Question: I'm having some problems trying to plot multiple reliability functions in one single graph from a inverse gaussian distirbution. I need the functions to be lines, and all I got is points, when trying to set type="l", it happens to be a mess drawing mulitle lines everywhere.
Here is the code
'''
library("statmod")
x<-rinvgauss(90,0.000471176,<PHONE>)
y<-rinvgauss(90,0.000732085,0.<PHONE>)
z<-rinvgauss(180,0.000286672,<PHONE>)
den<-pinvgauss(x,0.000471176,<PHONE>)
dens<-pinvgauss(y,0.000732085,0.<PHONE>)
densi<-pinvgauss(z,0.000286672,<PHONE>)
rel<-1-den
reli<-1-dens
relia<-1-densi
plot(x,rel, xlim=c(0,0.002), col="red")
points(y,reli, col="blue")
points(z,relia, col="black")
'''
I would really appreciate any help on this!

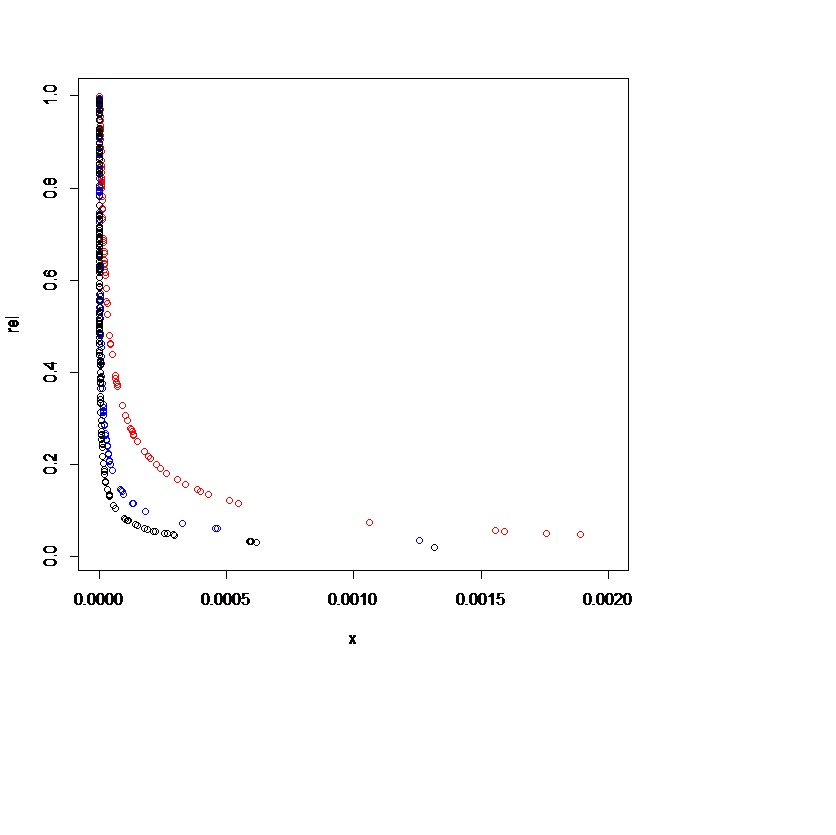
Answer: The problem is your x, y, z values aren't sorted...
'''
library("statmod")
x <- sort(rinvgauss(90,0.000471176,<PHONE>))
y <- sort(rinvgauss(90,0.000732085,0.<PHONE>))
z <- sort(rinvgauss(180,0.000286672,<PHONE>))
den <- pinvgauss(x,0.000471176,<PHONE>)
dens <- pinvgauss(y,0.000732085,0.<PHONE>)
densi <- pinvgauss(z,0.000286672,<PHONE>)
rel <- 1-den
reli <- 1-dens
relia <- 1-densi
plot(x,rel, xlim=c(0,0.002), col="red", type="l")
lines(y,reli, col="blue")
lines(z,relia, col="black")
'''